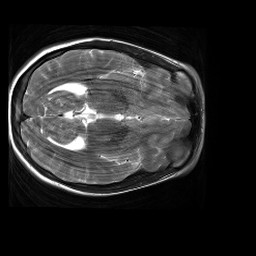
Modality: T2w
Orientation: axial
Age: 22
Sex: female
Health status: healthy
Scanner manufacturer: siemens
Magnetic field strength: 3 T
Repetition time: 4.01 s
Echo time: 0.116 s